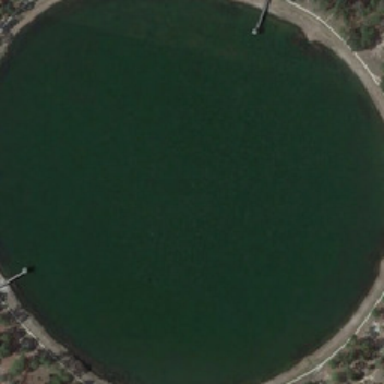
Some green trees surround a round pond .